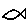
Label: fish